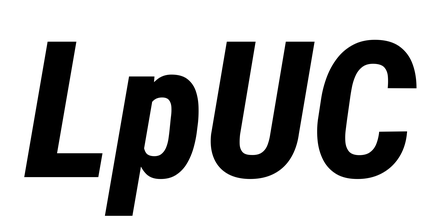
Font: Roboto-Italic_Condensed_ExtraBold_Italic